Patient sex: F
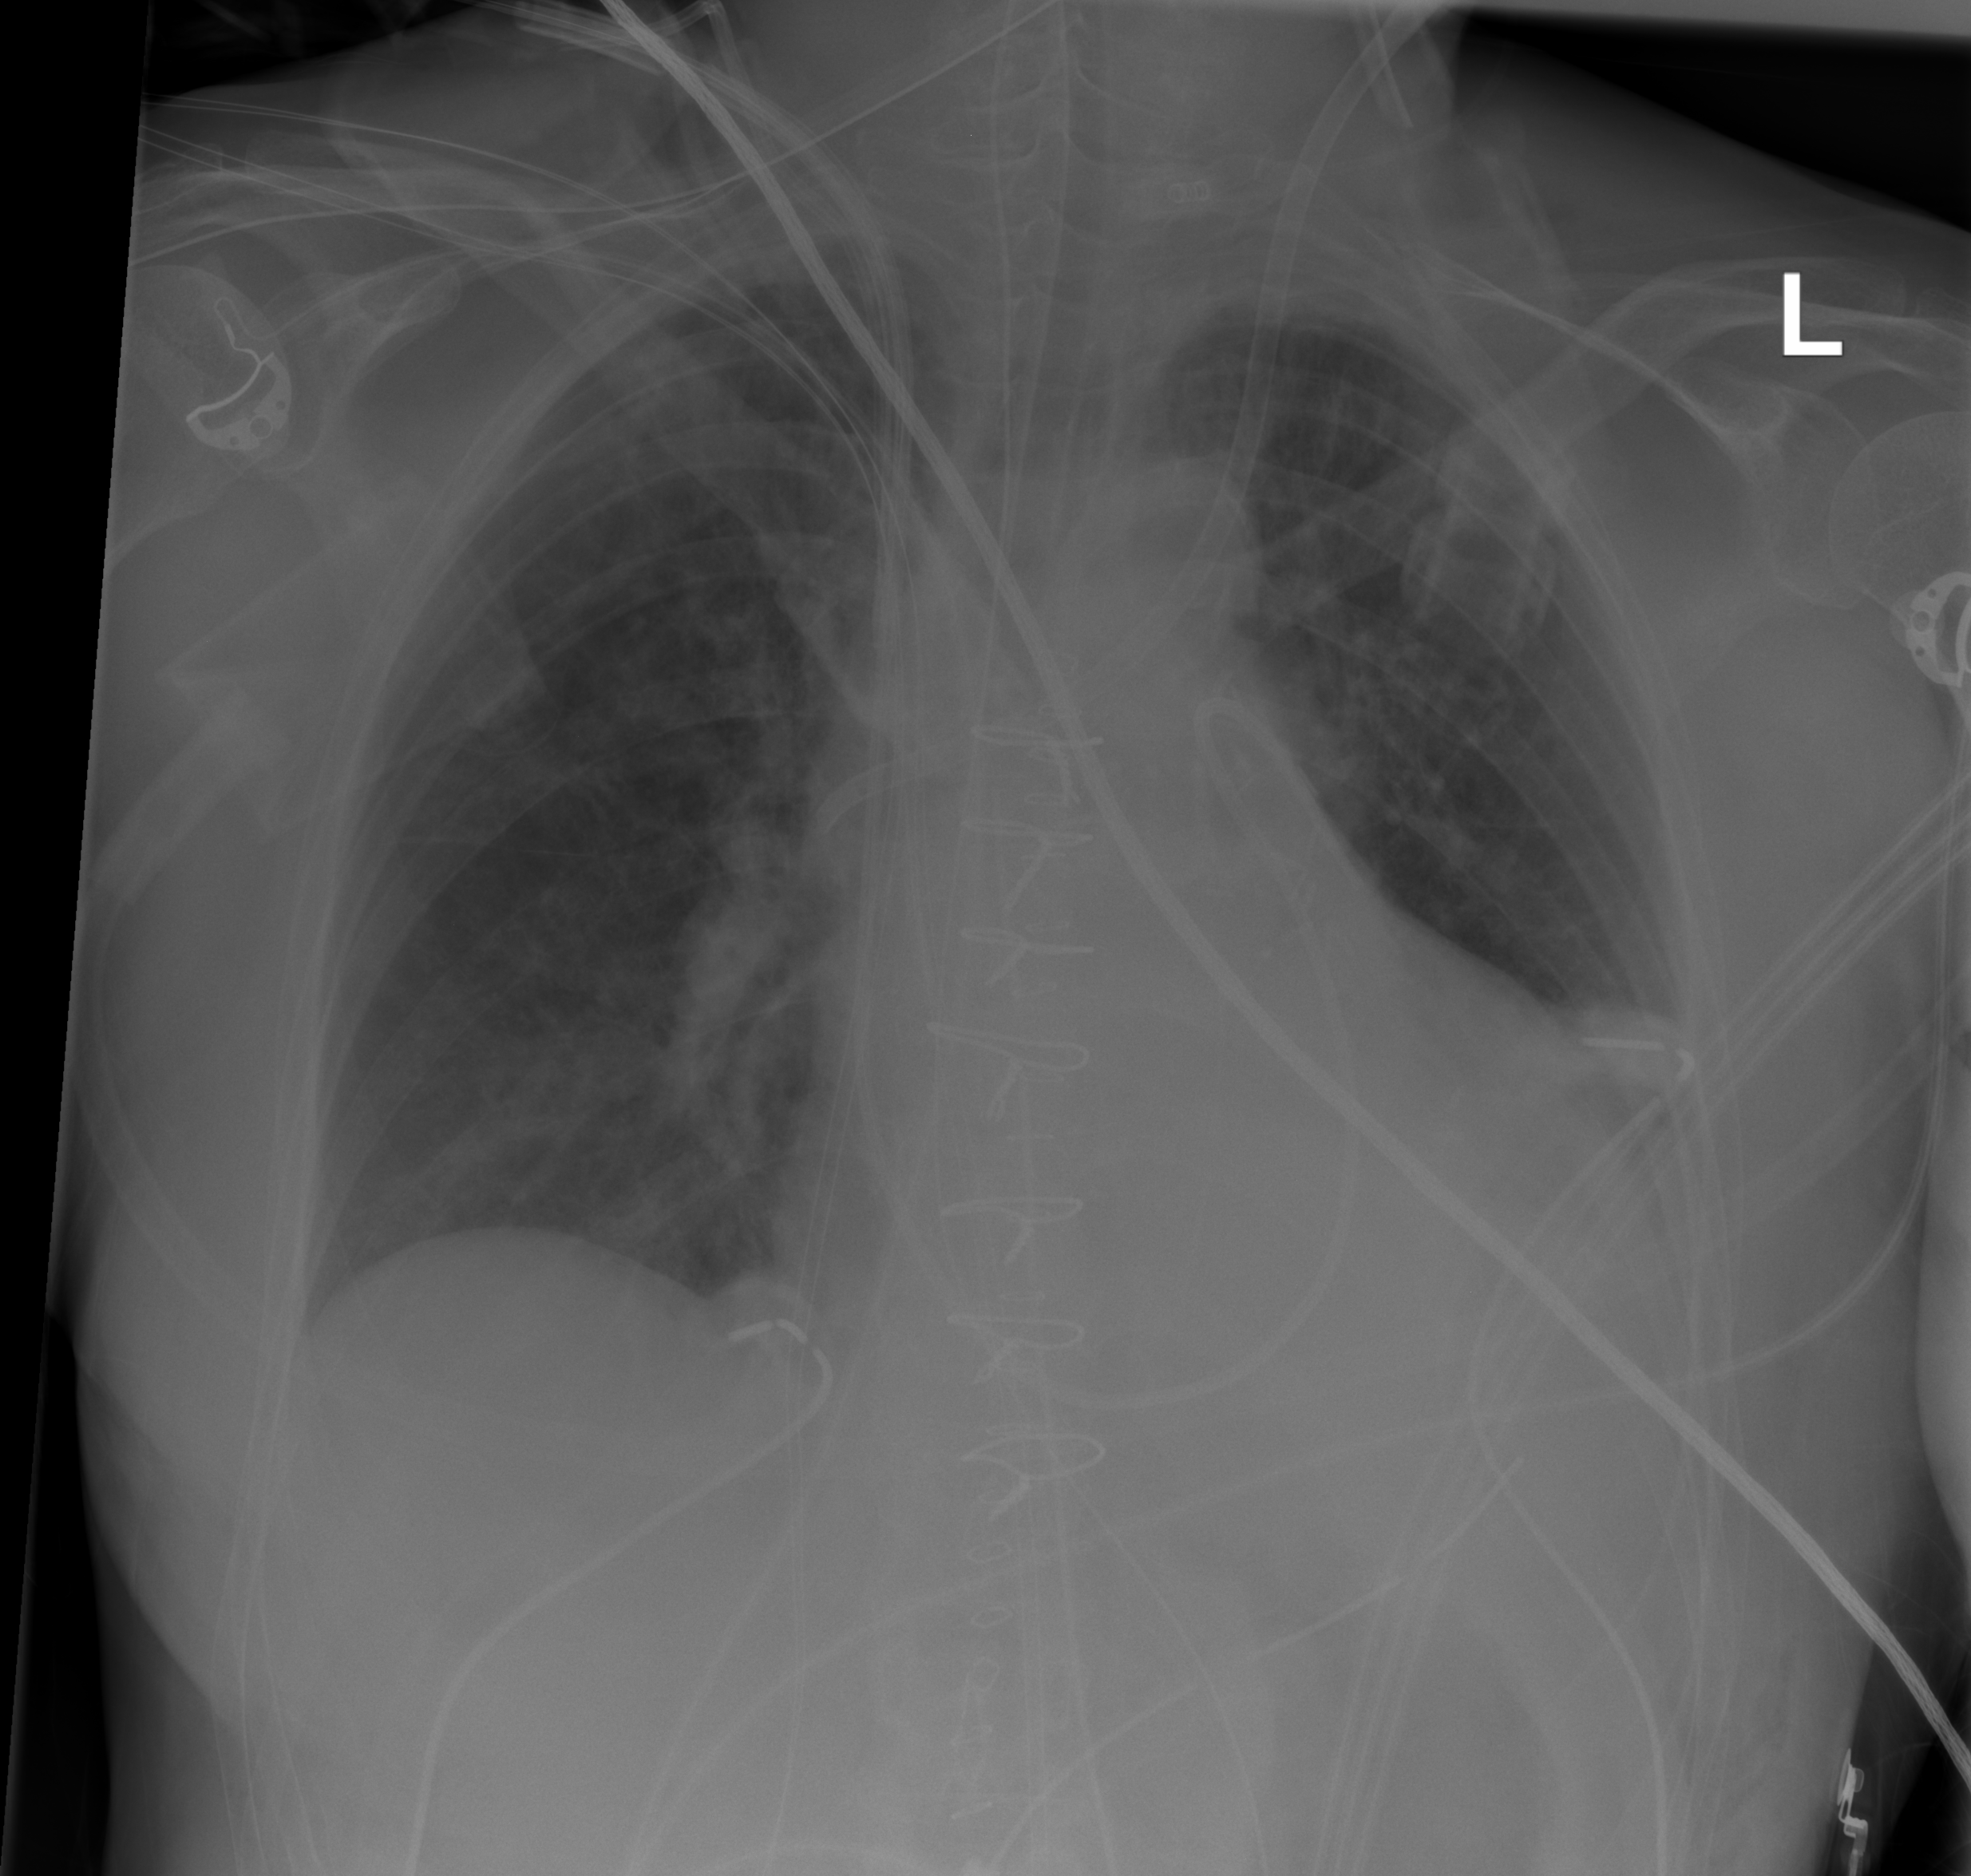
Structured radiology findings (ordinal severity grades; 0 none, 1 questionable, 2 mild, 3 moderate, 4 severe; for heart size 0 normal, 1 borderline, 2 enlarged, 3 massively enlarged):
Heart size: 2
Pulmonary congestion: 0
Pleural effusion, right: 0
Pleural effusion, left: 2
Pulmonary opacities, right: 2
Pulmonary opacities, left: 1
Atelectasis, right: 0
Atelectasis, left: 2